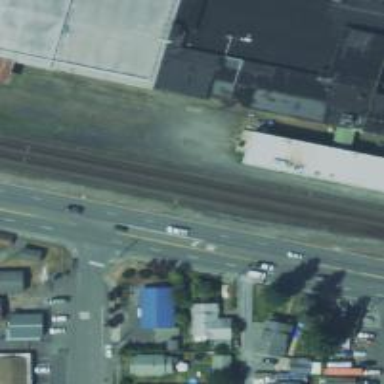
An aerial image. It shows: Railway siding with rails.